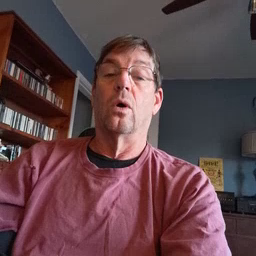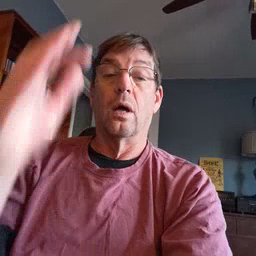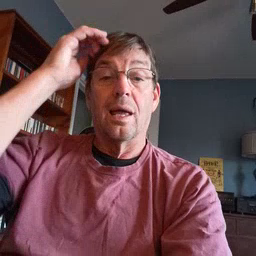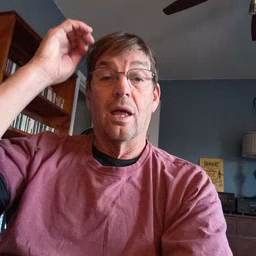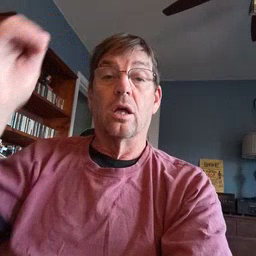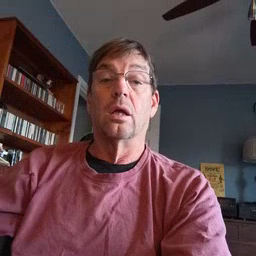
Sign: hair